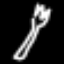
Label: fork